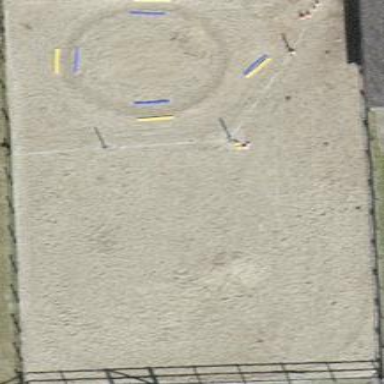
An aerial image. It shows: Equestrian pitch for leisure land sports.